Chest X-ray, AP view. Patient: 58 years old, sex M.
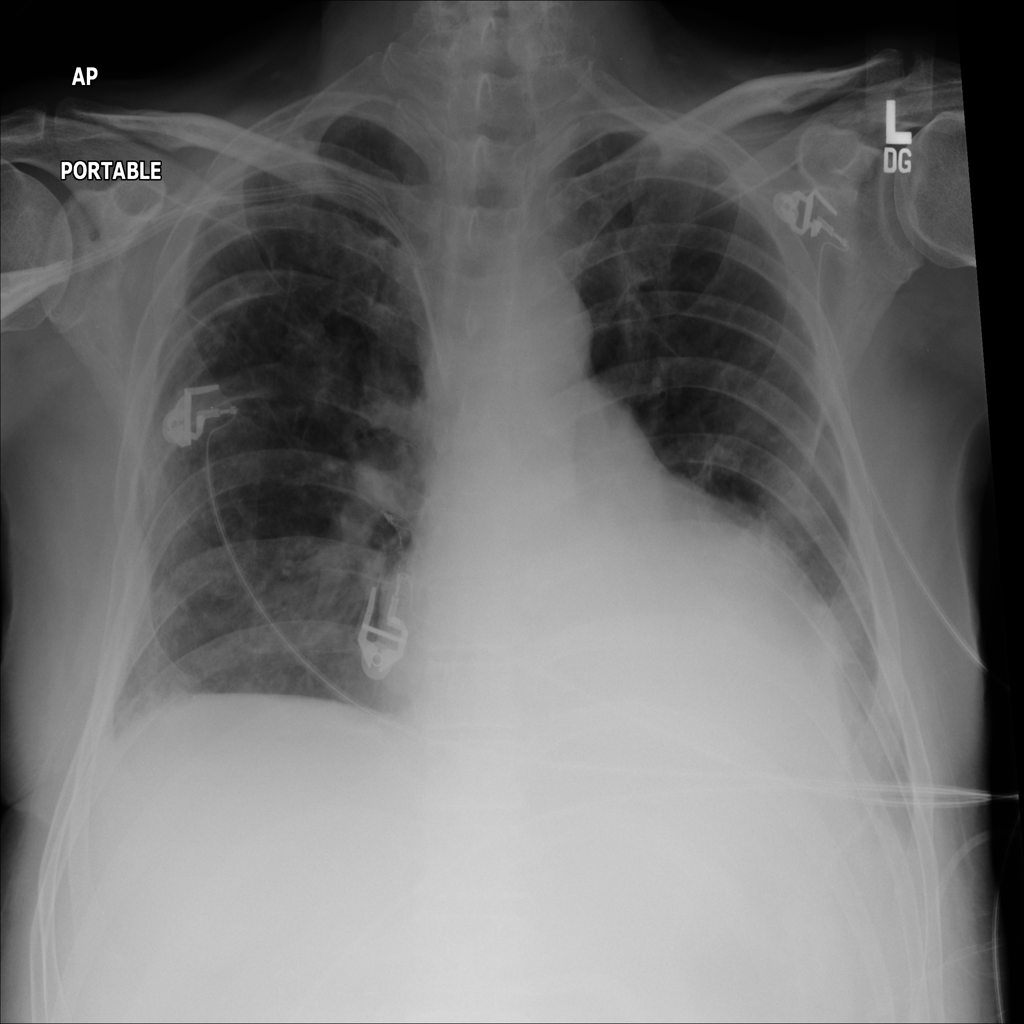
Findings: Consolidation, Edema